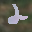
Label: 2